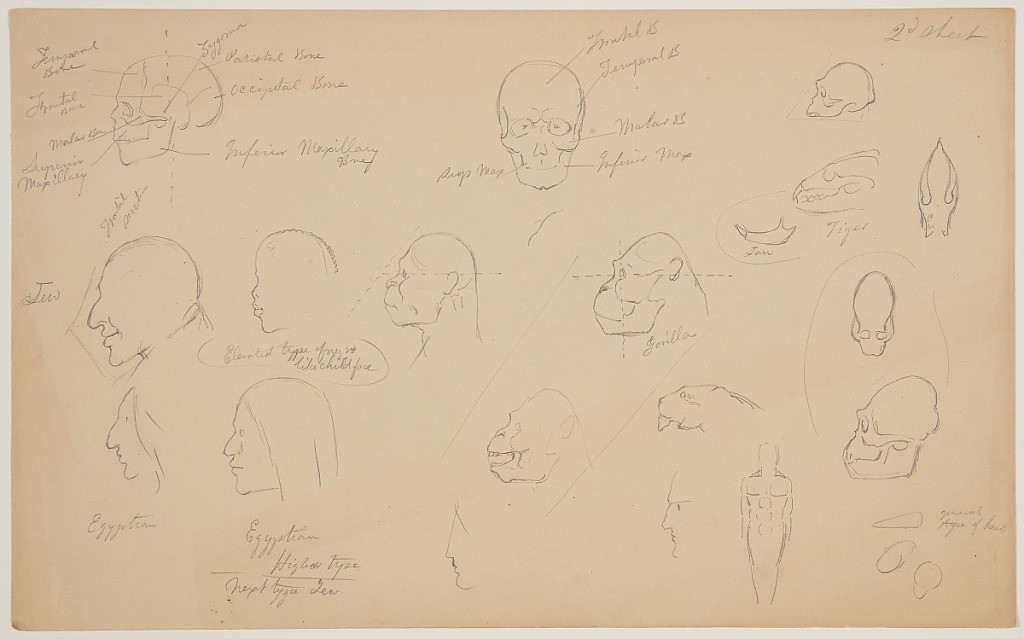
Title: Anatomical Sketches of Human and Animal Heads
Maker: Frederic Edwin Church, American, 1826–1900
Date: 1877–80
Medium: Graphite on tan wove paper
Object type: Drawing
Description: Figure sketches showing seventeen views of human and animal heads and skulls, with one representation of the male body viewed frontally at lower right. At upper right, a human skull is shown and left profile and assiduously labeled. At upper center, a human skill is shown frontally, while at upper right, another skull is shown in left profile without a jaw. At center and lower left, five human heads are shown in left profile, while at center, two heads of gorillas are also shown in left profile, one of which is seemingly laughing. At center right, a tiger head and skill are both included in left profile with an isolated jawbone beside them. At lower right, two representations of a chimpanzee skull are shown from above and in left profile, above a simplified rendering of a male body viewed frontally.